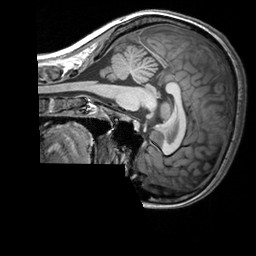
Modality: T1w
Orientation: sagittal
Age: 26
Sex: female
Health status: healthy
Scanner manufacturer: siemens
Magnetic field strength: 3 T
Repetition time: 2.3 s
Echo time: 0.00303 s